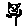
Label: cat